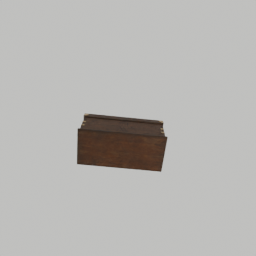
Label: furniture